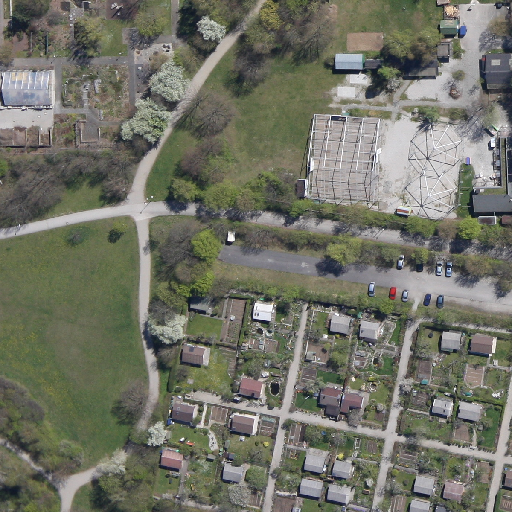
Referring expression: car